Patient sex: F
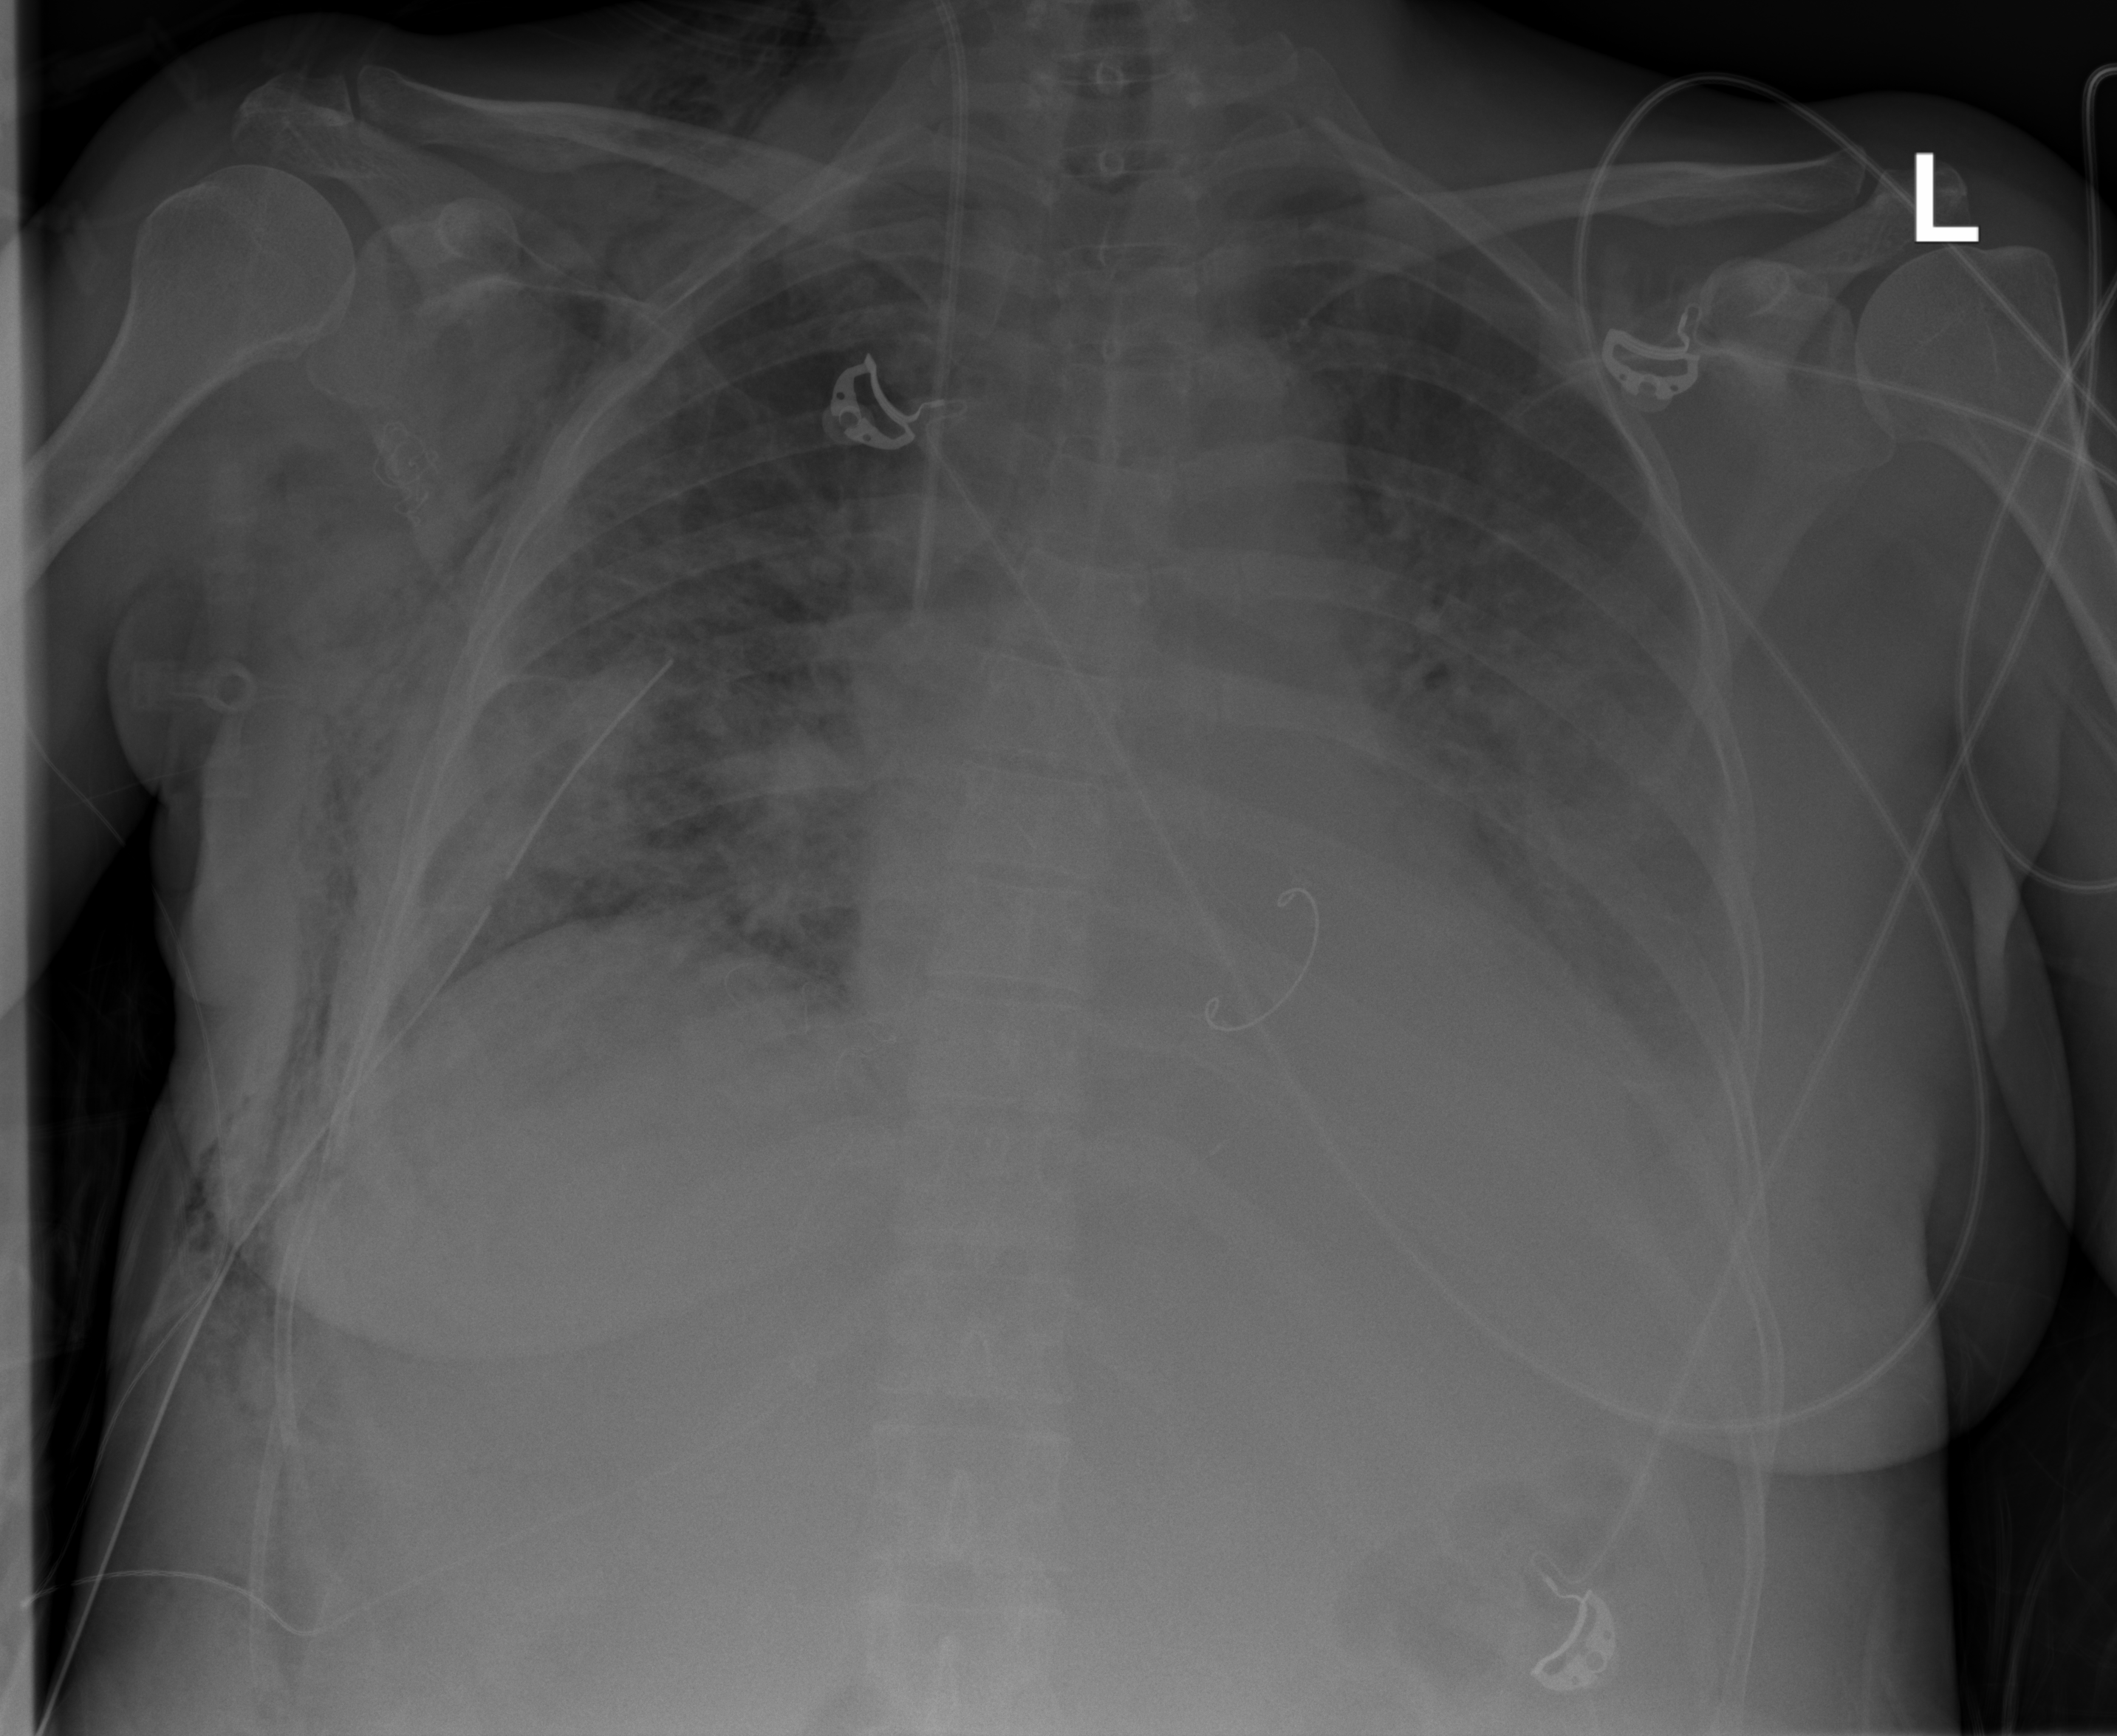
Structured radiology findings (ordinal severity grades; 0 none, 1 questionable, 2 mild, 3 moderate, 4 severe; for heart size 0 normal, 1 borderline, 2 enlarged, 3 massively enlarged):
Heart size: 0
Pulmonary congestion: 1
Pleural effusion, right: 2
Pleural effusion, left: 3
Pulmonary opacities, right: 2
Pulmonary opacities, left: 2
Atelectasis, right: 2
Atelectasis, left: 3